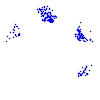
Particle: electron